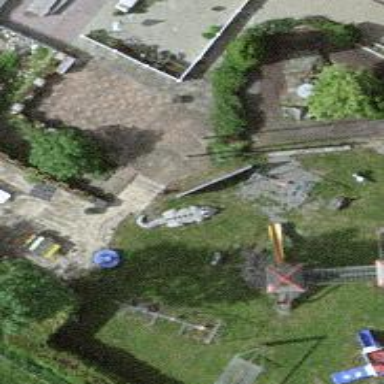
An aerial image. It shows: Playground area for leisure land.